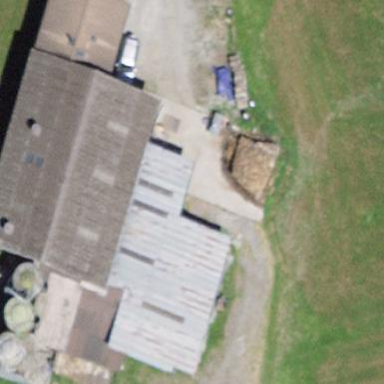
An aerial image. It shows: Barn.